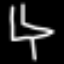
Label: chair